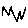
Label: zigzag